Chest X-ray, PA view. Patient: 23 years old, sex M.
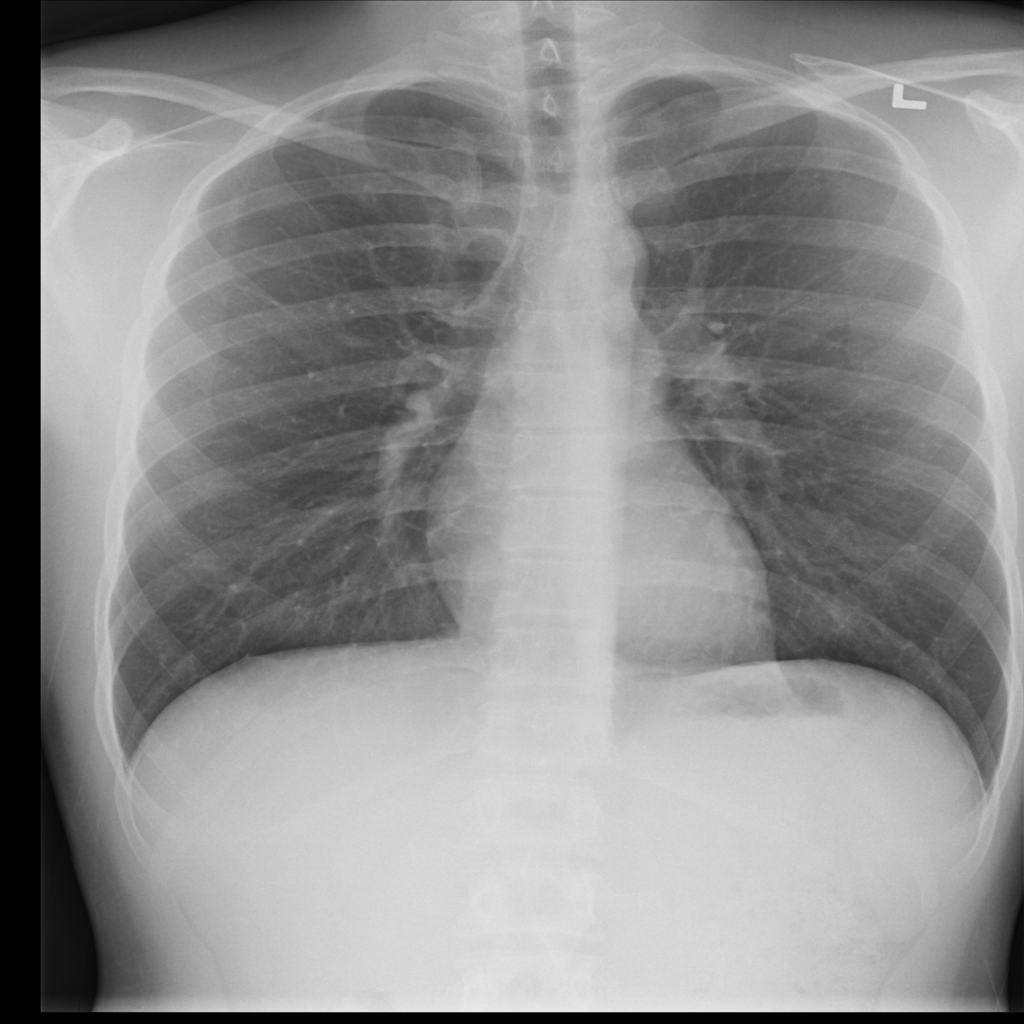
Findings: No Finding